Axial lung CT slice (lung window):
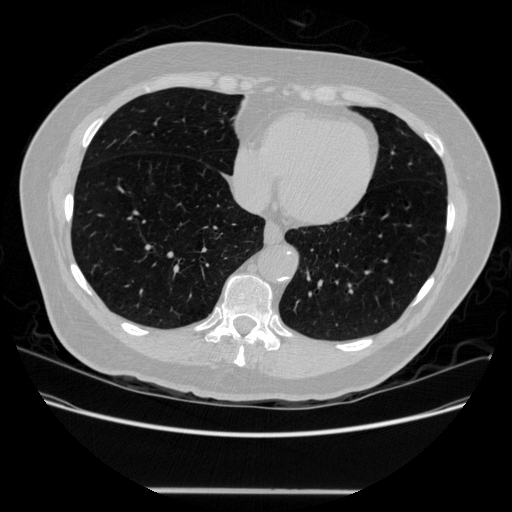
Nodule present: no